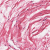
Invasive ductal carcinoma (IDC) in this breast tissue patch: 0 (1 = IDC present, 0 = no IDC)